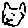
Label: cat